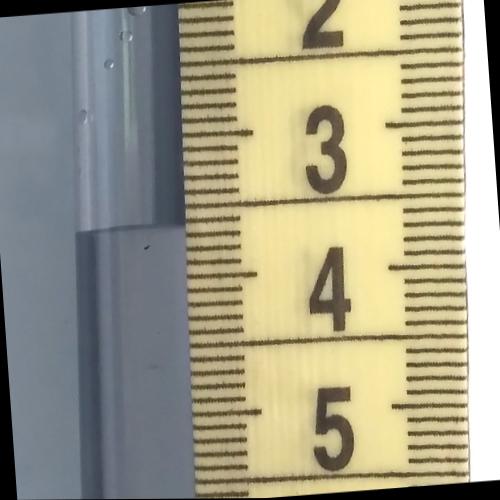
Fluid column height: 3.6 cm